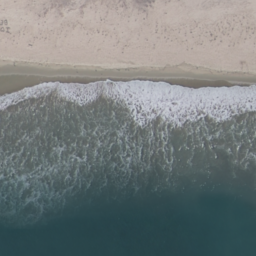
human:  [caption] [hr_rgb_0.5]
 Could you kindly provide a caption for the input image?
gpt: The waves beat on the white sands .

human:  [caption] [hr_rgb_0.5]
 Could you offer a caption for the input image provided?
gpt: Waves slapping a white sand beach .

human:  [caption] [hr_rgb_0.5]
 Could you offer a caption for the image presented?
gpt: Waves slapping a white sand beach throw up white foams .

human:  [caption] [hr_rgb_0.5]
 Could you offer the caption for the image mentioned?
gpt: This is a beach with blue-green waters and sand .

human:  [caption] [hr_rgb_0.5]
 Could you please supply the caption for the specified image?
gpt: Waves slapping a white sand beach throw up white foams .